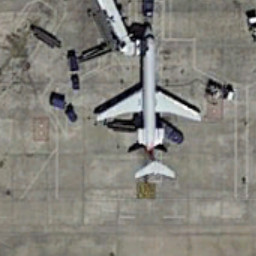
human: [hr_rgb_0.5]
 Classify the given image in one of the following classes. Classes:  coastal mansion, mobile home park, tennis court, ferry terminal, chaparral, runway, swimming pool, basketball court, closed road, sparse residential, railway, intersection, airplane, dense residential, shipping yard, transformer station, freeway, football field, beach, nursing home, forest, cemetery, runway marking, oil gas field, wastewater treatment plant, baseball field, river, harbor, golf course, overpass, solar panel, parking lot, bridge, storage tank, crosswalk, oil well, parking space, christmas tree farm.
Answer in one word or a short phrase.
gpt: airplane